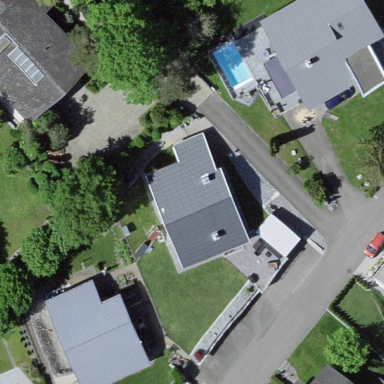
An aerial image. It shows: Simple and straightforward house.